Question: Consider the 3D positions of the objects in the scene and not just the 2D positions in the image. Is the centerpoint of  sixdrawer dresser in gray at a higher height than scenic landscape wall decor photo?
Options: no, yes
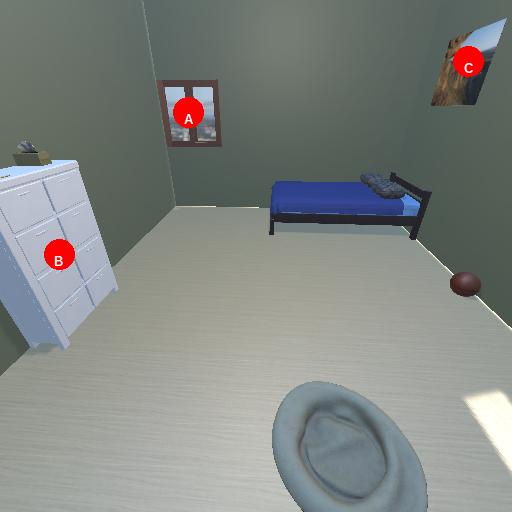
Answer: no